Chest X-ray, AP view. Patient: 76 years old, sex F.
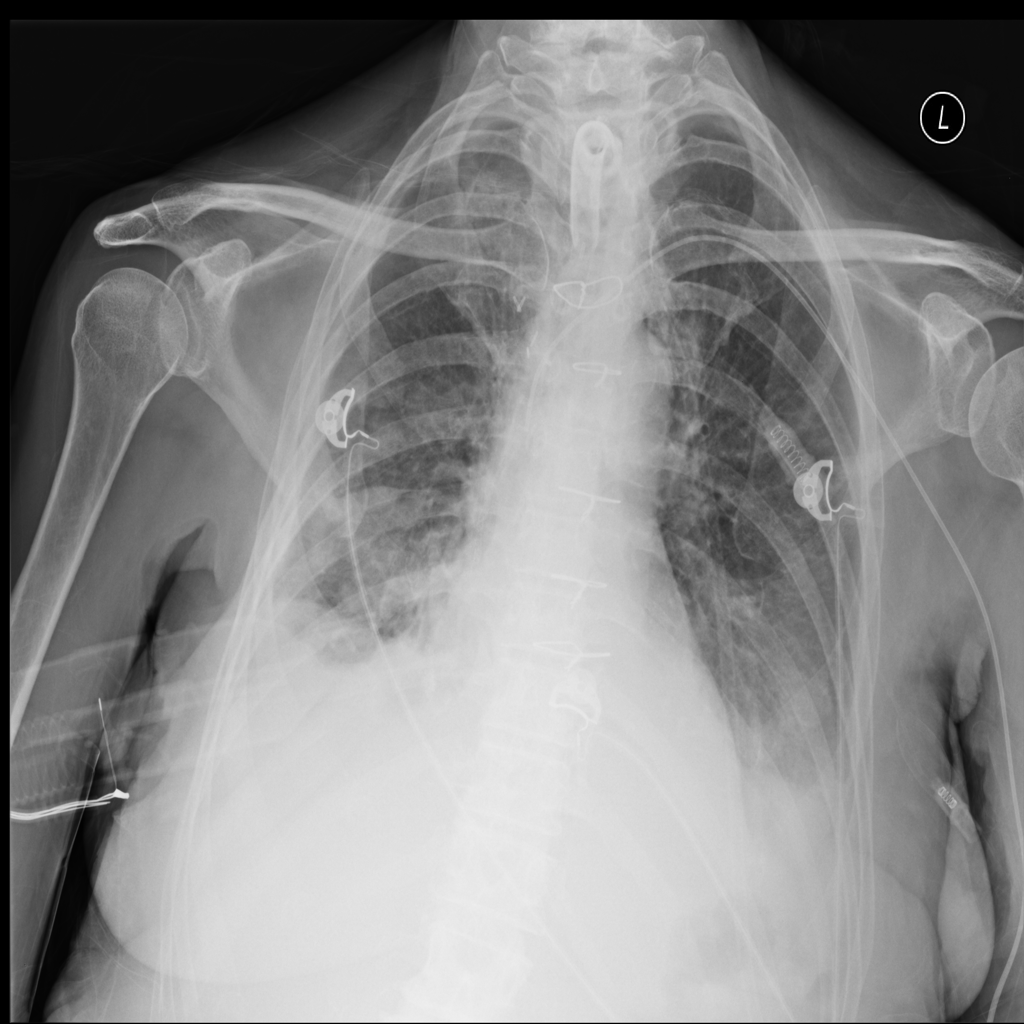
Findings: Effusion